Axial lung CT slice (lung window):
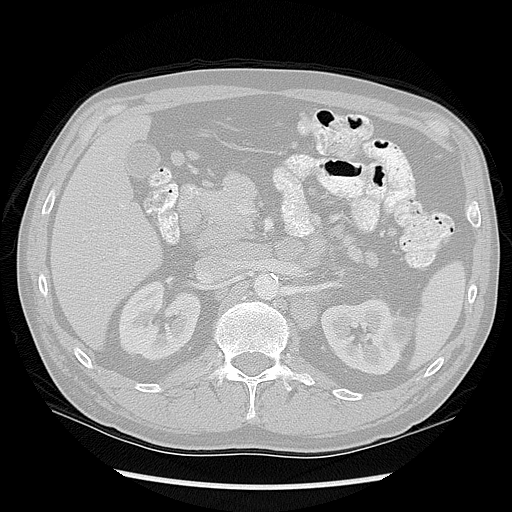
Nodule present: no